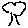
Label: tree